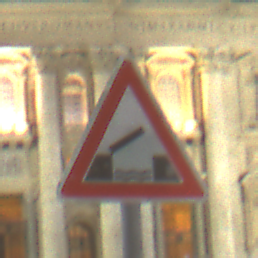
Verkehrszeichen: BeweglicheBruecke
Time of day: Night
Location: Outdoor (Urban)
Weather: PartlyCloudy
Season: NotSpecified
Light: Artificial